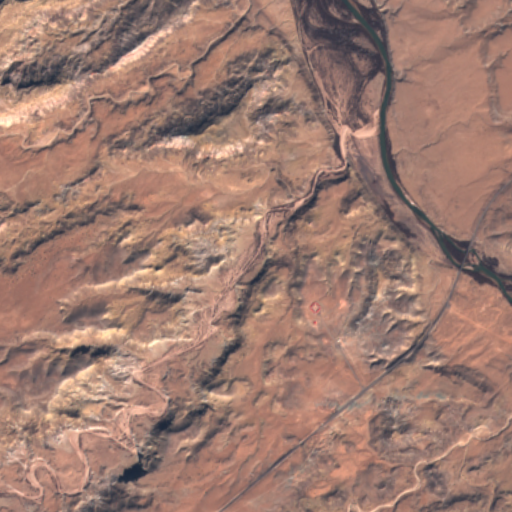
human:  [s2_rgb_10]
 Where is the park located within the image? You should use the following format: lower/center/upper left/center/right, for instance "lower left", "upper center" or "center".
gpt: The park is located in the center right of the image.
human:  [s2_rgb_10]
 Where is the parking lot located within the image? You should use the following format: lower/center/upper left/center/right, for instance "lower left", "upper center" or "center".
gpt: The parking lot is located in the center of the image.
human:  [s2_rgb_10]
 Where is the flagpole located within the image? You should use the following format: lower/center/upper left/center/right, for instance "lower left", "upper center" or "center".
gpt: The flagpole is located in the center of the image.
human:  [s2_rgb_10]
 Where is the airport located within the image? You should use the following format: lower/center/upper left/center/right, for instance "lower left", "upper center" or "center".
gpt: There is no airport in the image.